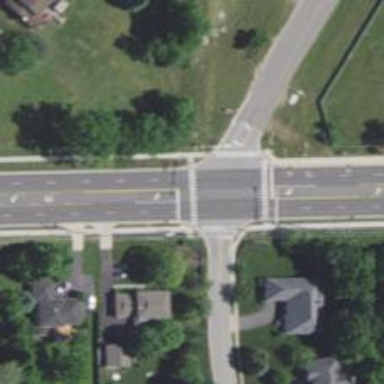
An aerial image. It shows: Marked crossing on footway.